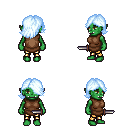
a pixel art fantasy rpg character, female body template, orc, green skin, brown tunic, gold greaves, white cyan swoop hairstyle, dagger, four views (front, back, left, right), 2x2 character sprite sheet, small pixel art, hard edges, no anti-aliasing